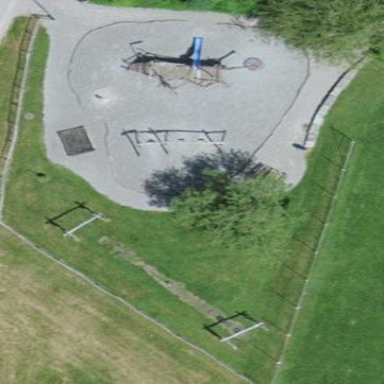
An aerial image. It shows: Playground area for leisure land.